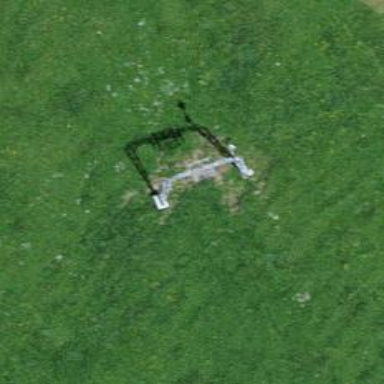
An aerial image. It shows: Pylon for aerialway.